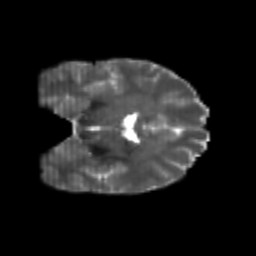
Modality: T2w
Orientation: coronal
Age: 22
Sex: male
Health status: healthy
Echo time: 0.074 s